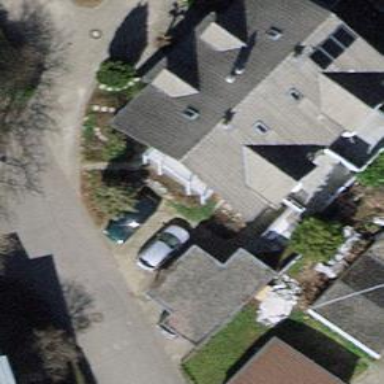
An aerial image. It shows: Terrace building.